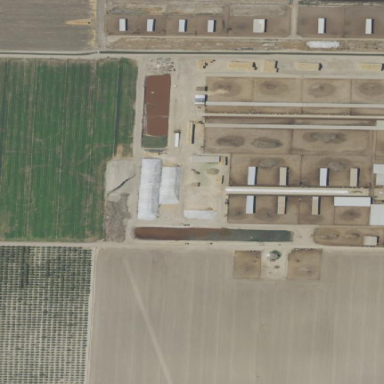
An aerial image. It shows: Farmyard area.